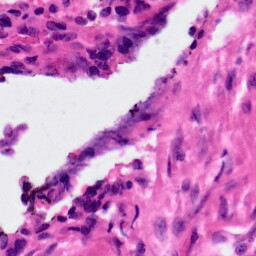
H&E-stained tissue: Ovarian